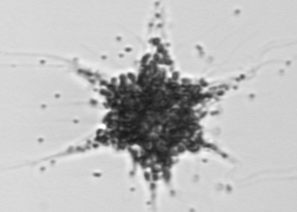
Label: Dictyocha